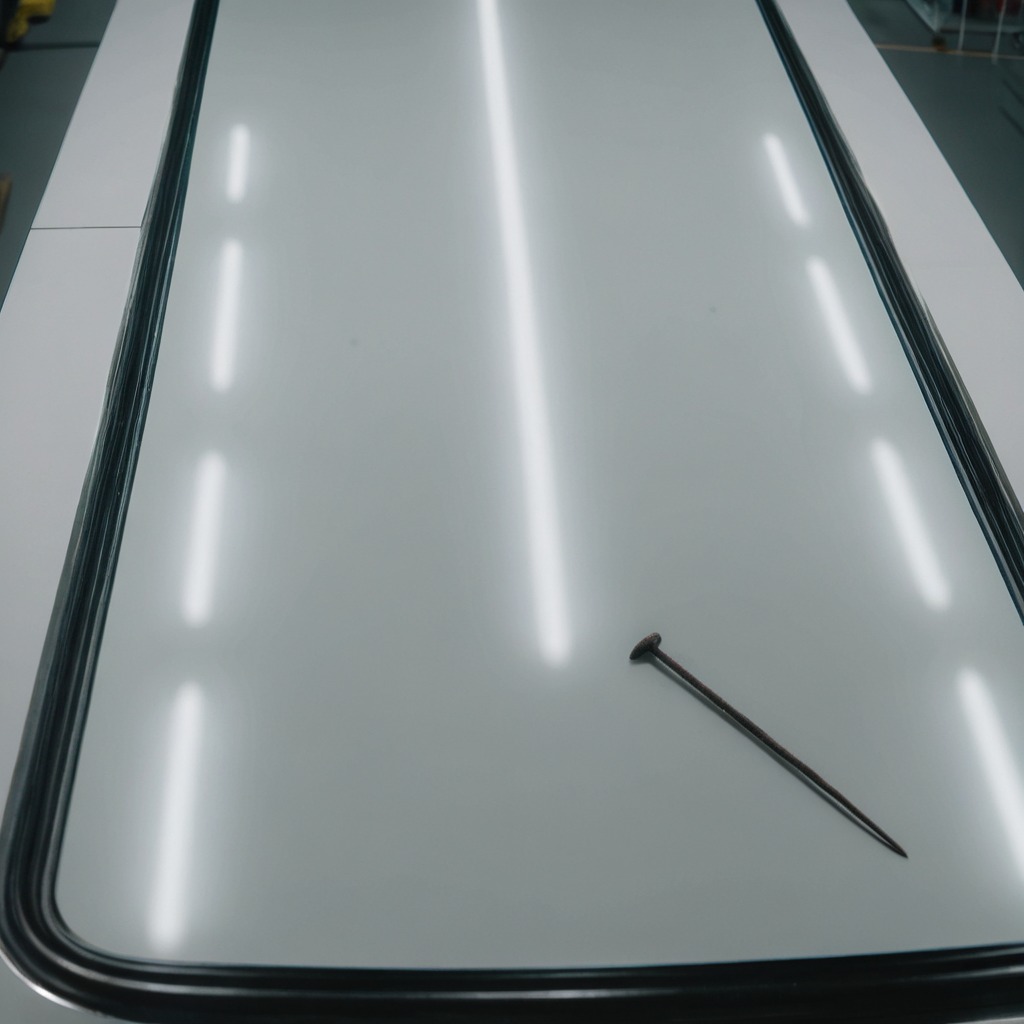
An iron nail lies on a high-gloss table in a ship maintenance bay industrial lighting.